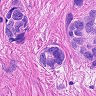
Metastatic tissue present: yes